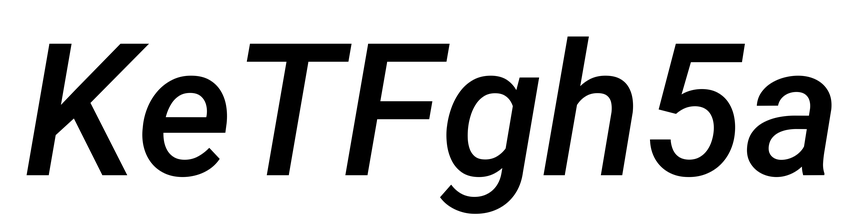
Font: Roboto-Italic_Medium_Italic